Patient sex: M
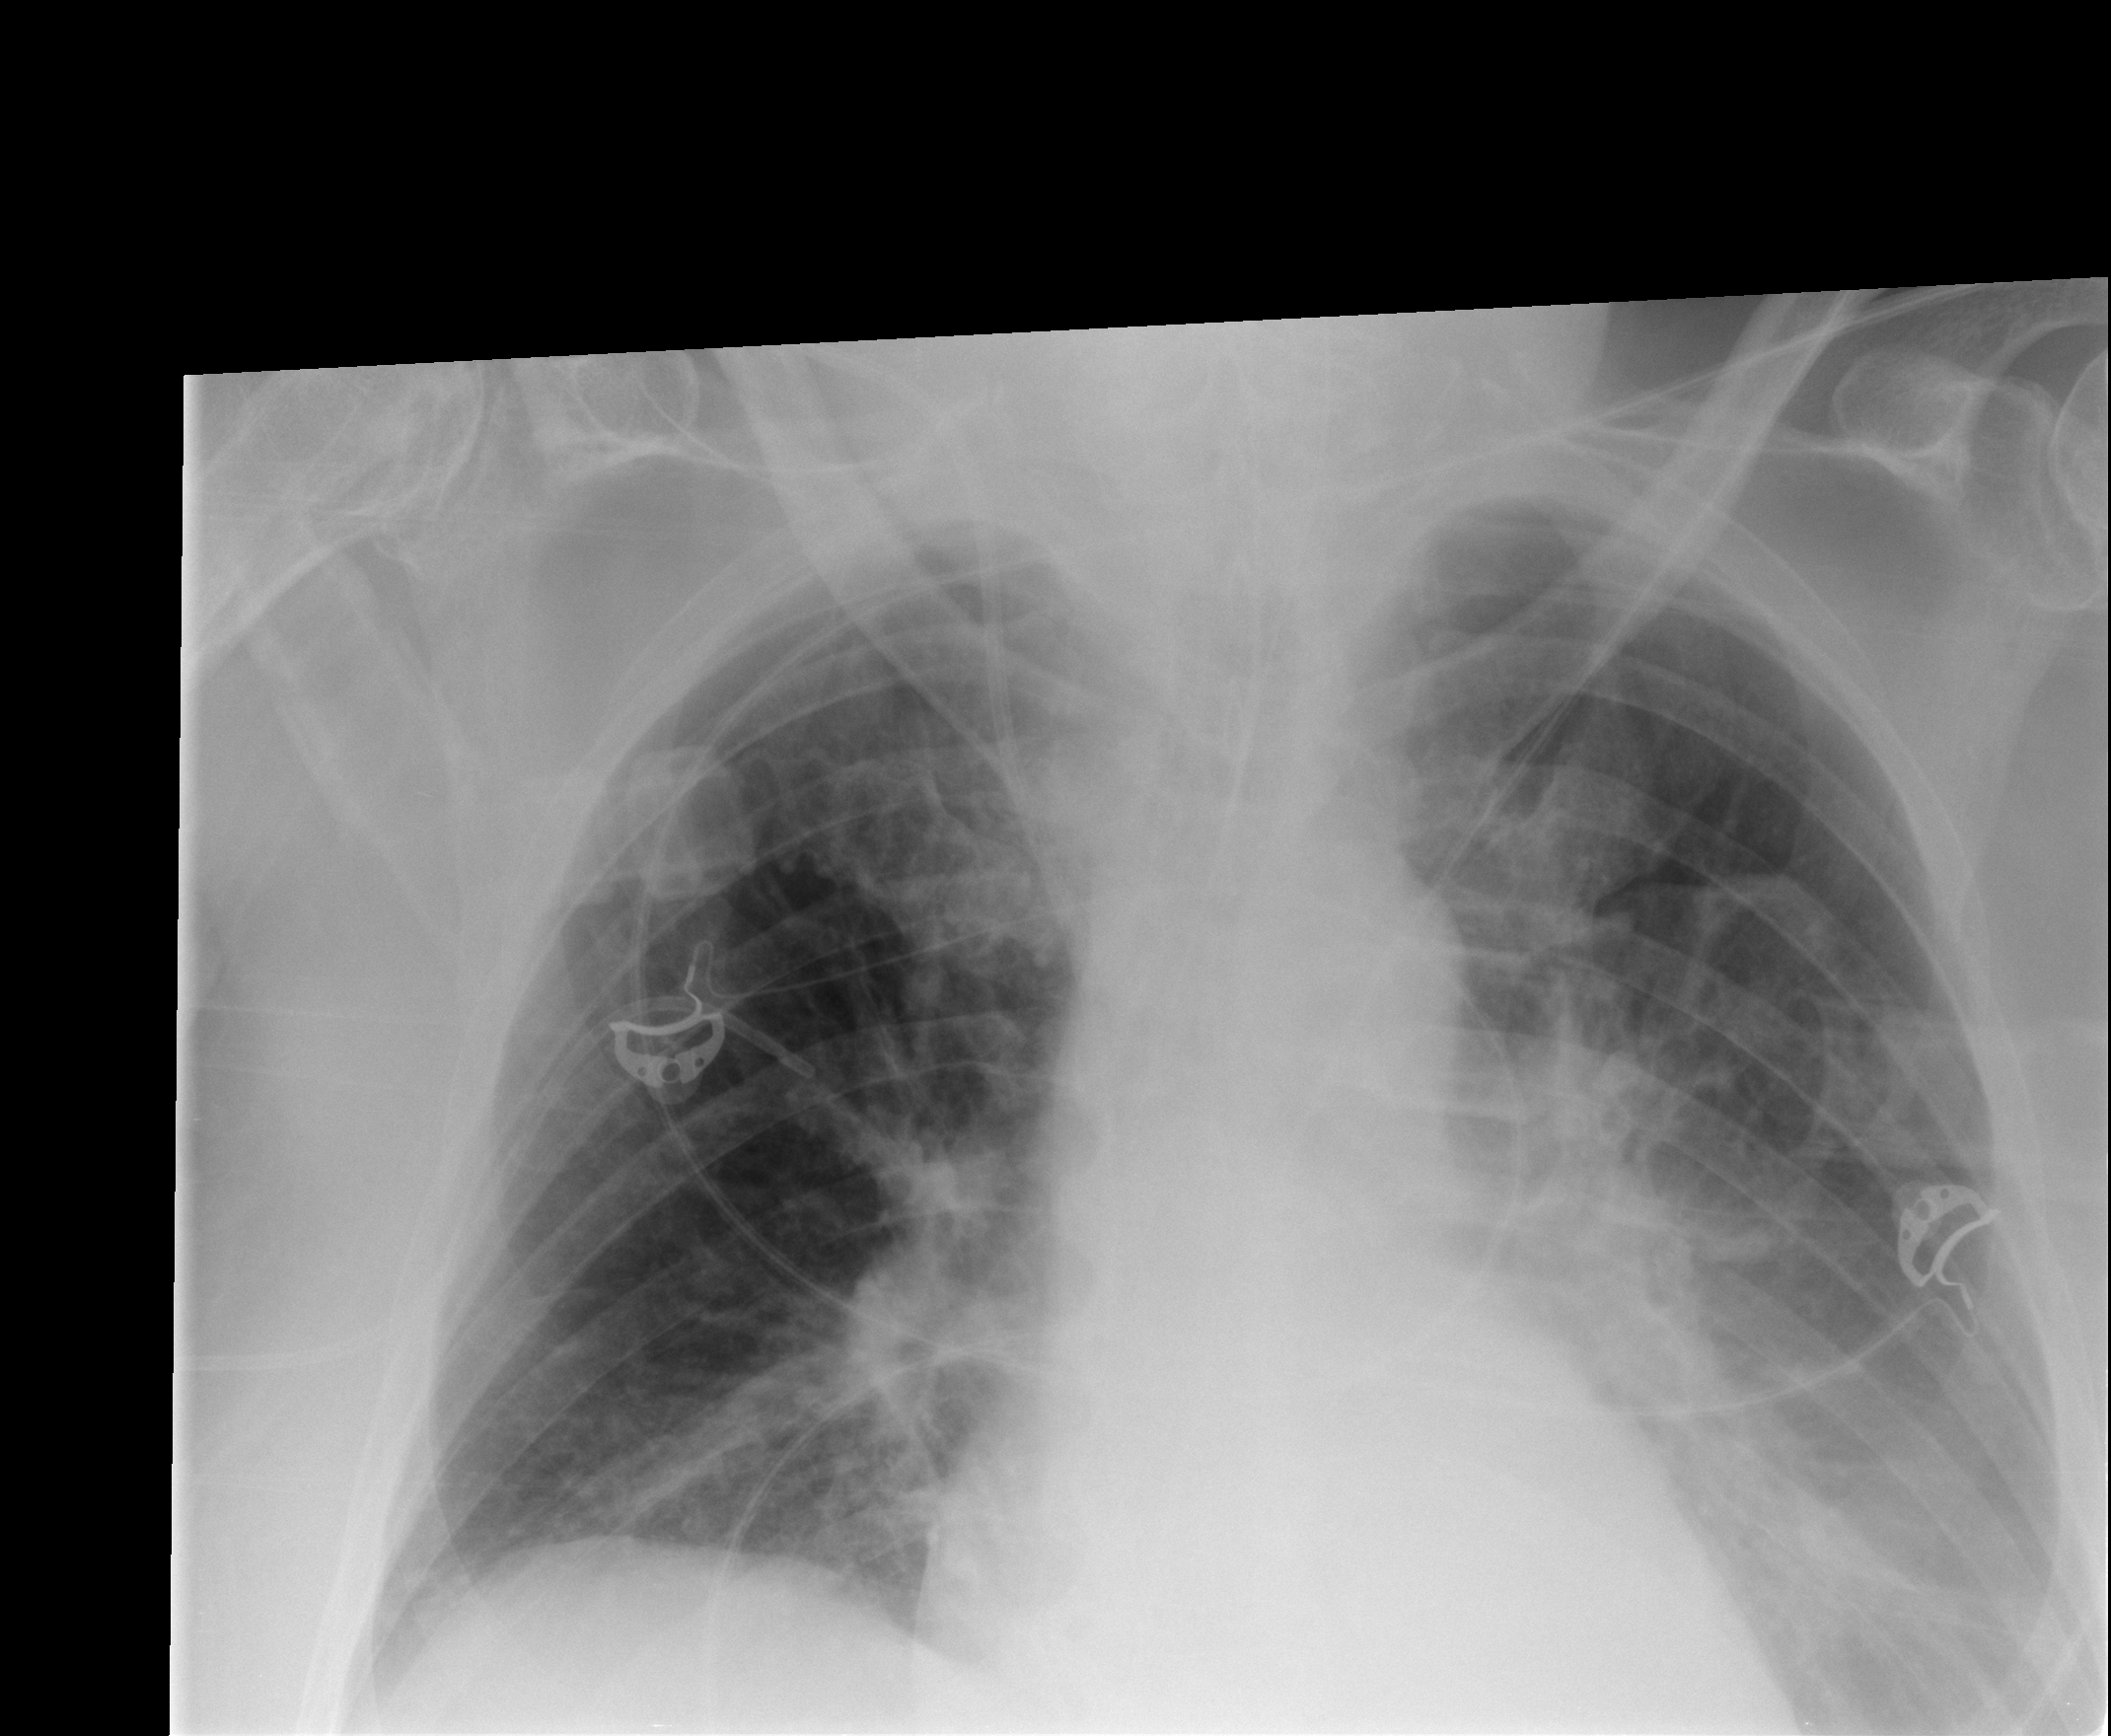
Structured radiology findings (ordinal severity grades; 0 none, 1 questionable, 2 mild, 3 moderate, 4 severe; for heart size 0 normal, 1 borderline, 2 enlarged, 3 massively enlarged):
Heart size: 1
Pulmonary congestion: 1
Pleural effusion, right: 0
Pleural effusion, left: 2
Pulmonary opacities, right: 1
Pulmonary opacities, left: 1
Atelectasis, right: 1
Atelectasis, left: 2